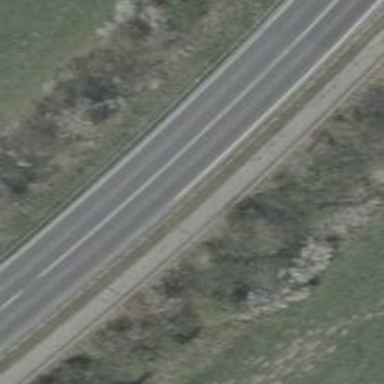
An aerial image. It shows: Asphalt road classified as primary highway.